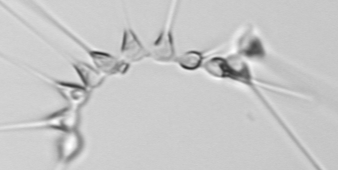
Label: Asterionellopsis_glacialis